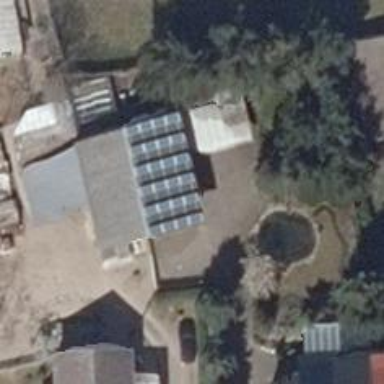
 generating electricity through photovoltaic methods."